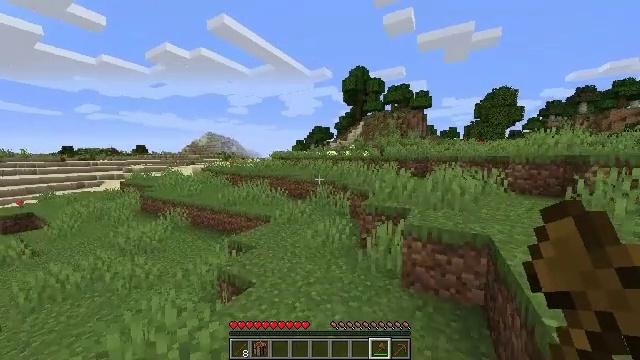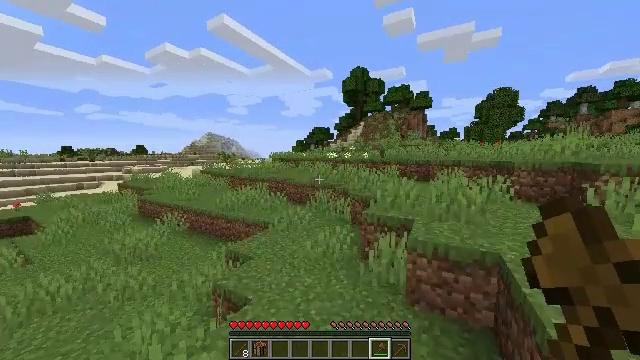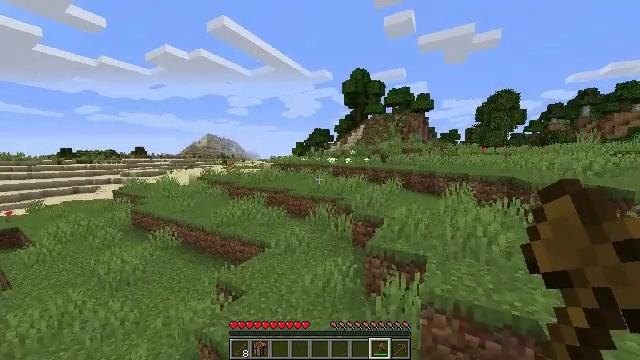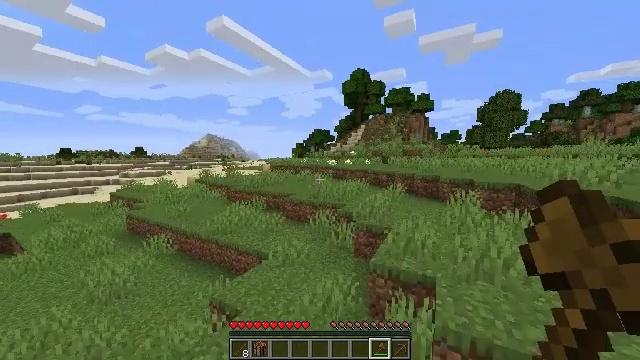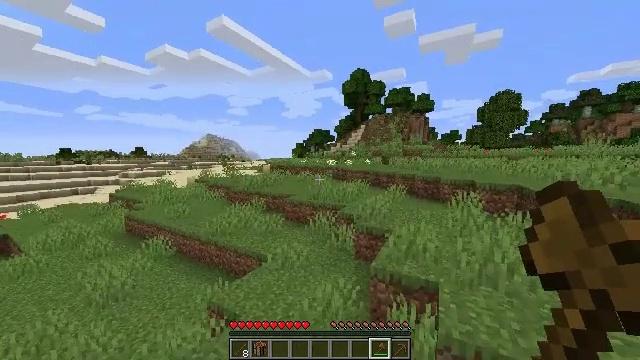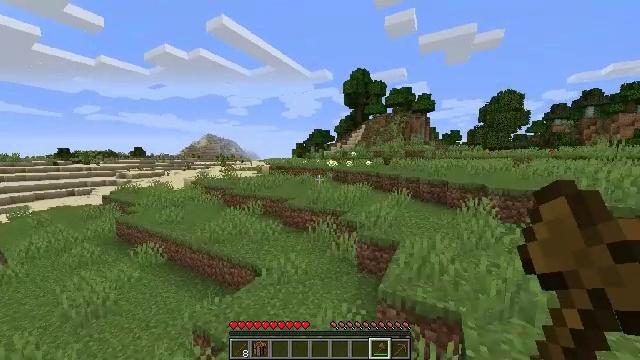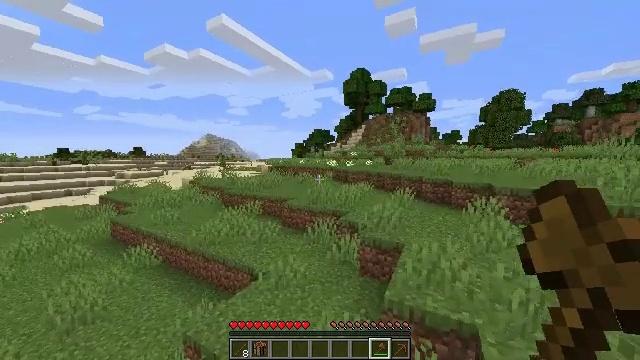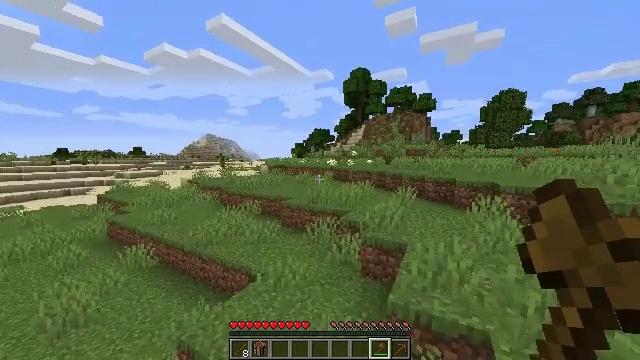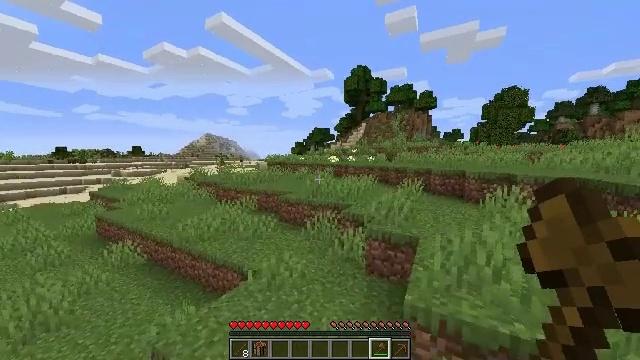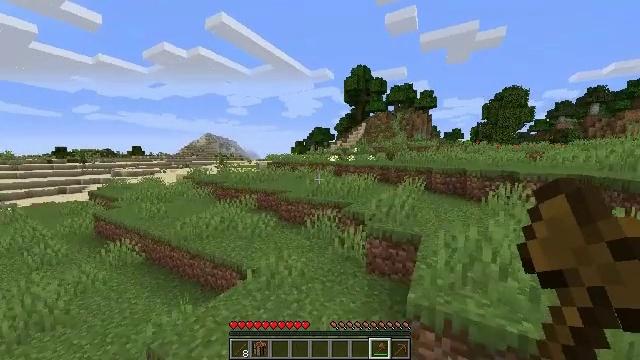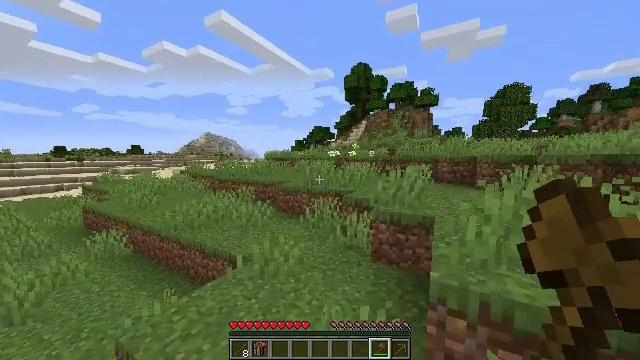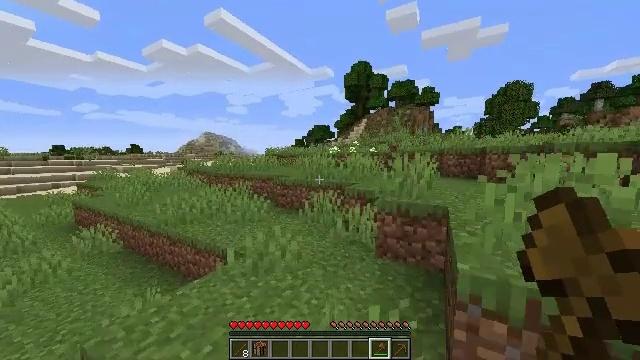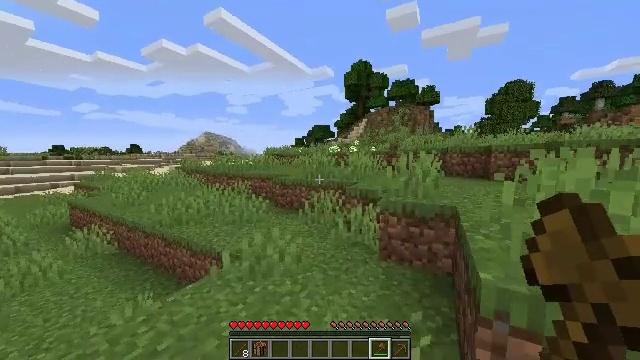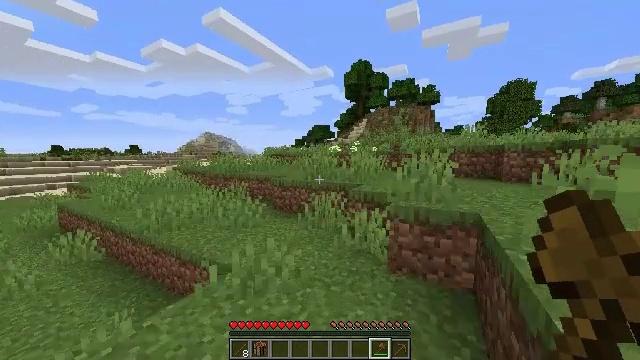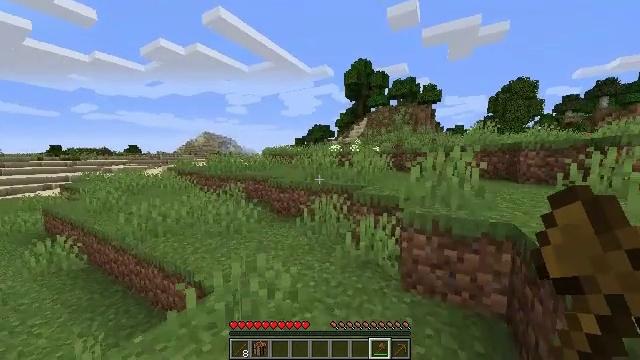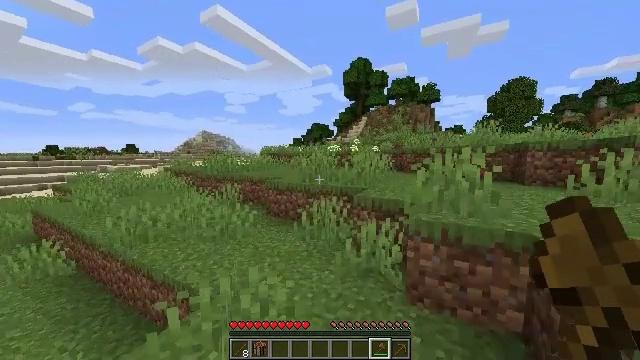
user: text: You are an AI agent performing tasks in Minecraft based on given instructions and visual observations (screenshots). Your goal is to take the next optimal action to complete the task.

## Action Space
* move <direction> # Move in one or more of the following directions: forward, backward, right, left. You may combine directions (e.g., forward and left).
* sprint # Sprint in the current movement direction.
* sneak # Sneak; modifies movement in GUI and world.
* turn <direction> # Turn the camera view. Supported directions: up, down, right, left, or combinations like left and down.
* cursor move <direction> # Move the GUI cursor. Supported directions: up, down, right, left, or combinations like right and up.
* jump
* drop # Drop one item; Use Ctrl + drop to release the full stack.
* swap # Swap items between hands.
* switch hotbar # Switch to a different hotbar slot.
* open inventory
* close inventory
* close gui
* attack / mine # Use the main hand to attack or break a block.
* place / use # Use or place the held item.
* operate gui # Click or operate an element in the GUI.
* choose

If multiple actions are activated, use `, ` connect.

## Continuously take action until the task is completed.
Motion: motion action
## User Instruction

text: Get an azure bluet to use in crafting.
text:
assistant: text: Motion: move forward, jump
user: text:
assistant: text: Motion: move forward, jump
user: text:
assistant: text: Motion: move forward, jump
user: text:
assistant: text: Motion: move forward, jump
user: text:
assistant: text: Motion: move forward
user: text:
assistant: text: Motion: move forward
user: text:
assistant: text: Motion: move forward
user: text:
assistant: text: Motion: move forward
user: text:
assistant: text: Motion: move forward
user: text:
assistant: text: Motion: move forward
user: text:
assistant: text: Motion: move forward
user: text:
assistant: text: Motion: move forward
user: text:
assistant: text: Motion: move forward
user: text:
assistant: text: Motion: move forward
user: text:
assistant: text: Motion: move forward
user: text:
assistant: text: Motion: move forward, turn right
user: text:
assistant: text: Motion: move forward
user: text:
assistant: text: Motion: move forward
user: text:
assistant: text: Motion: move forward
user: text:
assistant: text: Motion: move forward
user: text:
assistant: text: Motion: move forward
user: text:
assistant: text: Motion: move forward
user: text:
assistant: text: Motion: move forward
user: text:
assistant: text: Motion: move forward
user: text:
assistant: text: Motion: move forward, jump
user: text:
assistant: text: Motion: move forward, jump
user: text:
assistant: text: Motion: move forward, jump
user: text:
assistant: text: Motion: move forward, jump
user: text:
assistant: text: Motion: move forward, jump
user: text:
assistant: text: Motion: move forward